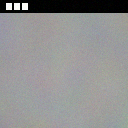
Screen state: on